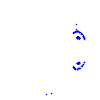
Particle: proton